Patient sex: F
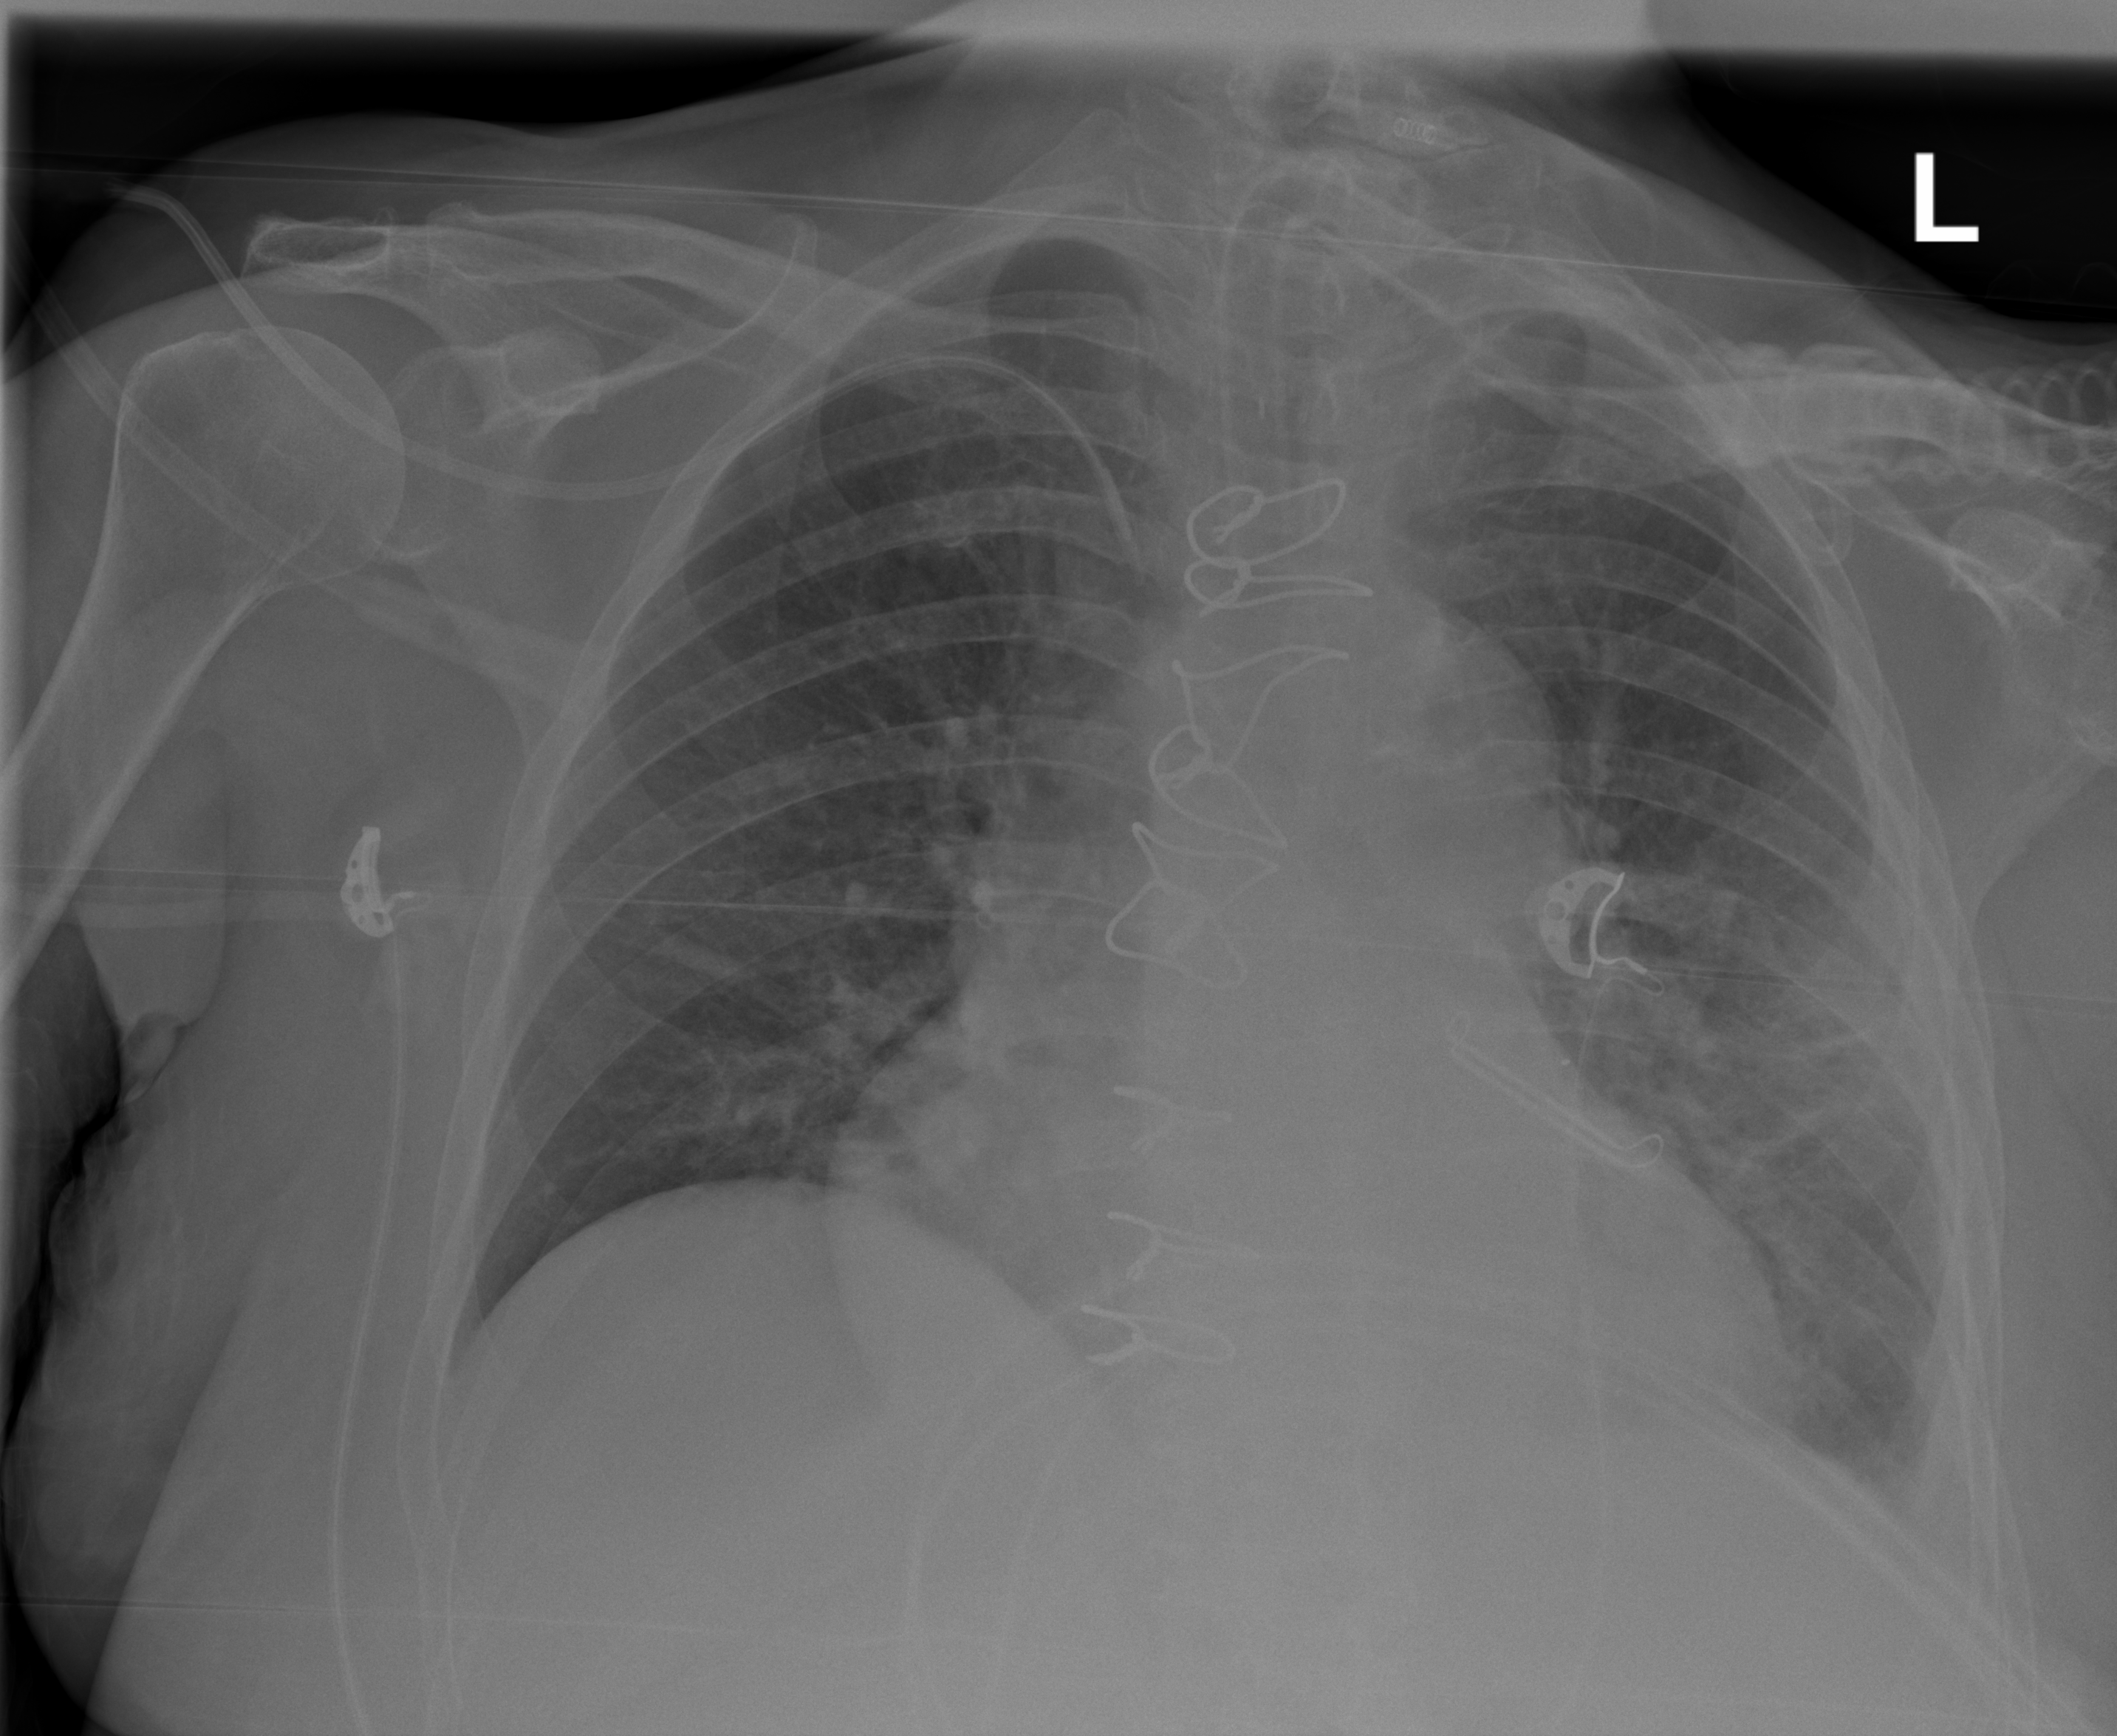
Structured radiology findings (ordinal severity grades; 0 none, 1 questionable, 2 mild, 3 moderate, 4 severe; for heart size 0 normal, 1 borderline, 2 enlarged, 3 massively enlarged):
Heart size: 2
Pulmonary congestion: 0
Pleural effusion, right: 0
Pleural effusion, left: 2
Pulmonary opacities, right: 0
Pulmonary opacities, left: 2
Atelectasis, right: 0
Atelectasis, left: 3